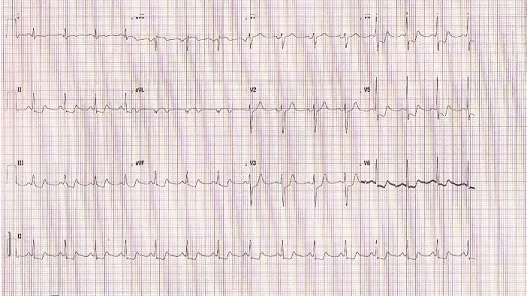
Electrocardiogram showing ST segment depression in inferior and apico-lateral leads.
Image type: electrography (ekg)